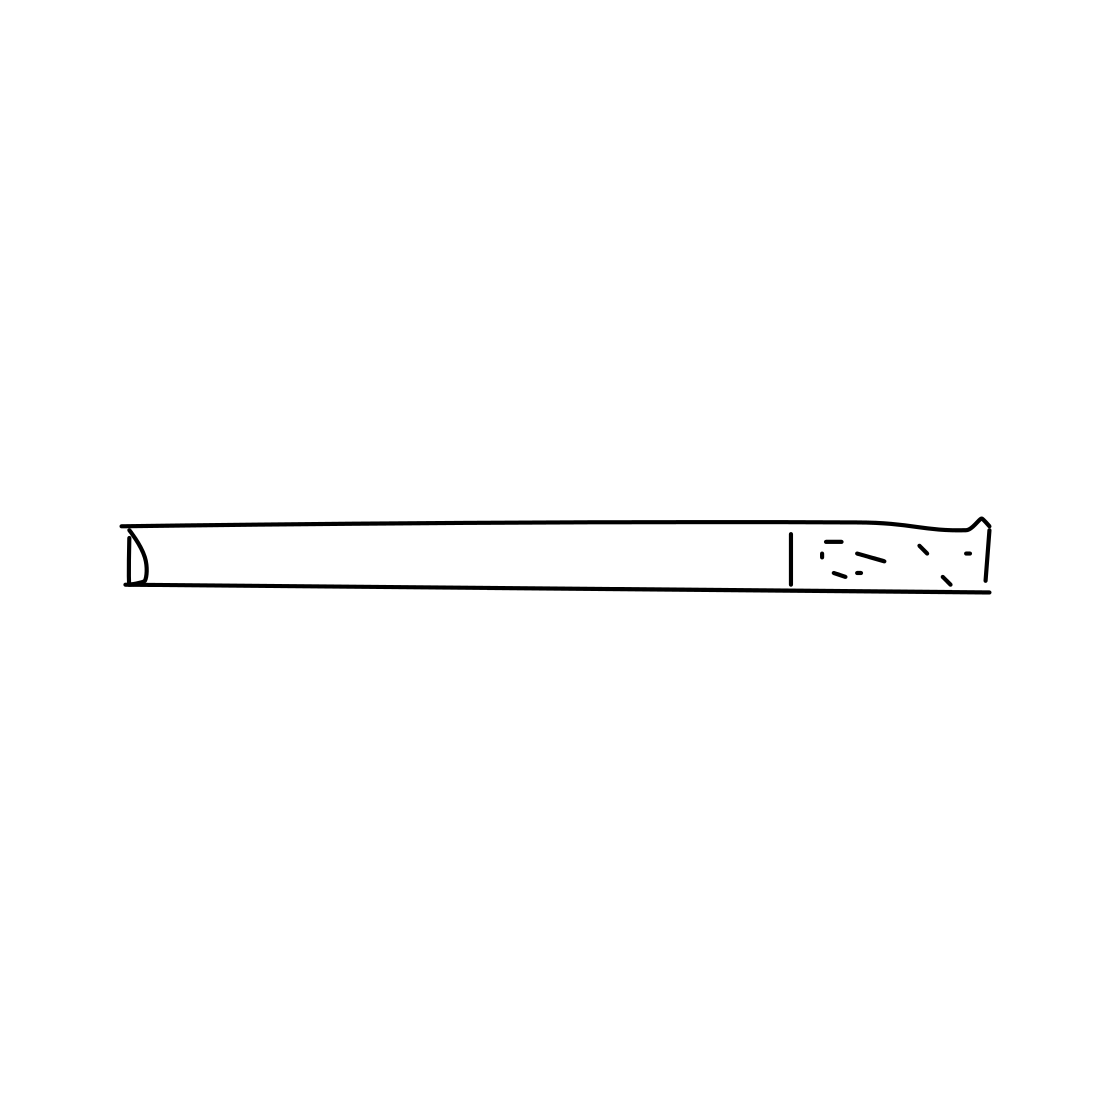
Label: cigarette